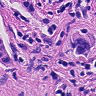
Metastatic tissue present: yes